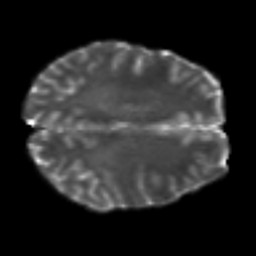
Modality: T2w
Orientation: axial
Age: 21
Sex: male
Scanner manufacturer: siemens
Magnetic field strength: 3 T
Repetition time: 7 s
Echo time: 0.0926 s